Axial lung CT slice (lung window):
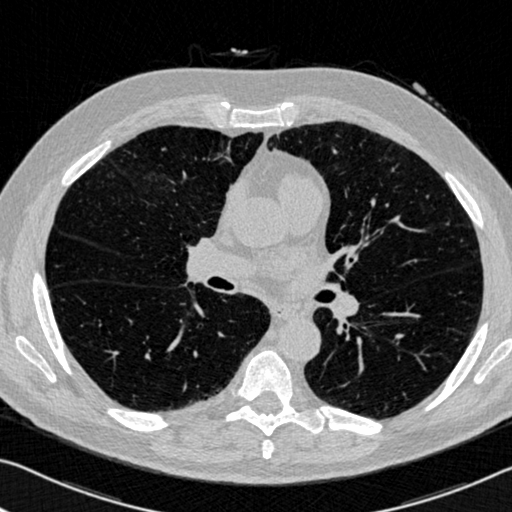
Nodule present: no